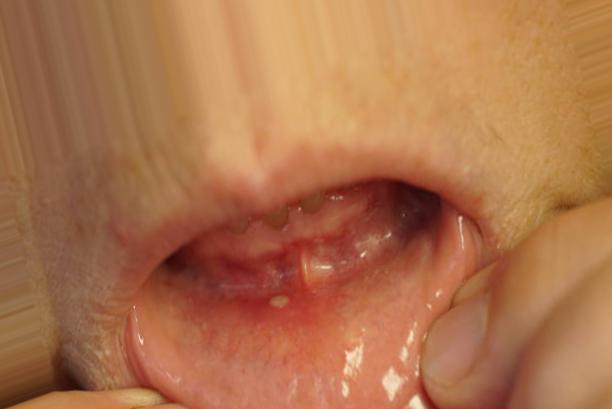
Condition: Mouth Ulcer